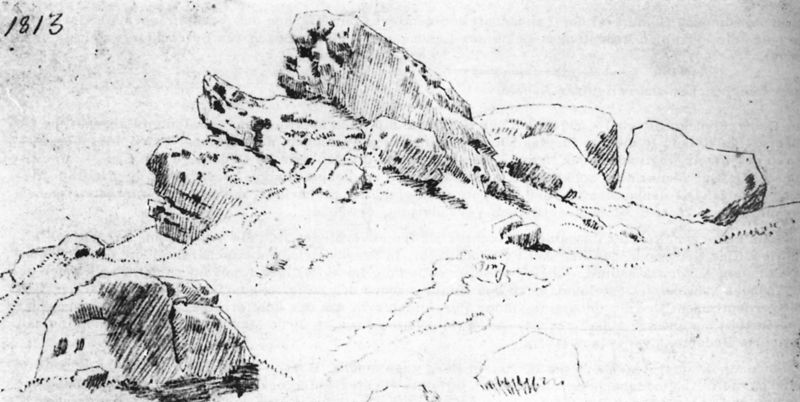
Titel: Felsenstudie
Künstler: Caspar David Friedrich
Institution: Dresden, Staatliches Kupferstichkabinett
Schlagwörter: feder, felsen, himmel, schatten, landschaft, licht, skizze, zeichnung, gras, wiese, stein, steine, natur, landschft, füße, studie, fels, gebirge, klippen, alm, idylle, querformat, granit, tusche, kohle, idyllisch, druck, schwarzweiss, schraffur, radierung, schrafur, bleistift, entwurf, himme, schraffierung, findling, federzeichnung, skizzieren, gegend, landschaftsskizze, m, felsen berg, 18/3, felsgruppe